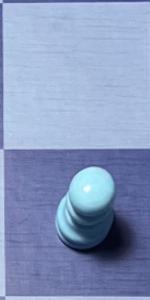
Label: Pawn_White